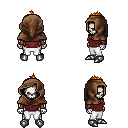
a pixel art fantasy rpg character, male body template, skeleton, maroon pirate shirt, white pants, dark blonde mohawk hairstyle, cloth hood, leather bracers, metal boots, four views (front, back, left, right), 2x2 character sprite sheet, small pixel art, hard edges, no anti-aliasing